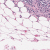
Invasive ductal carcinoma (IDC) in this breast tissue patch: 0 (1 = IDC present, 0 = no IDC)